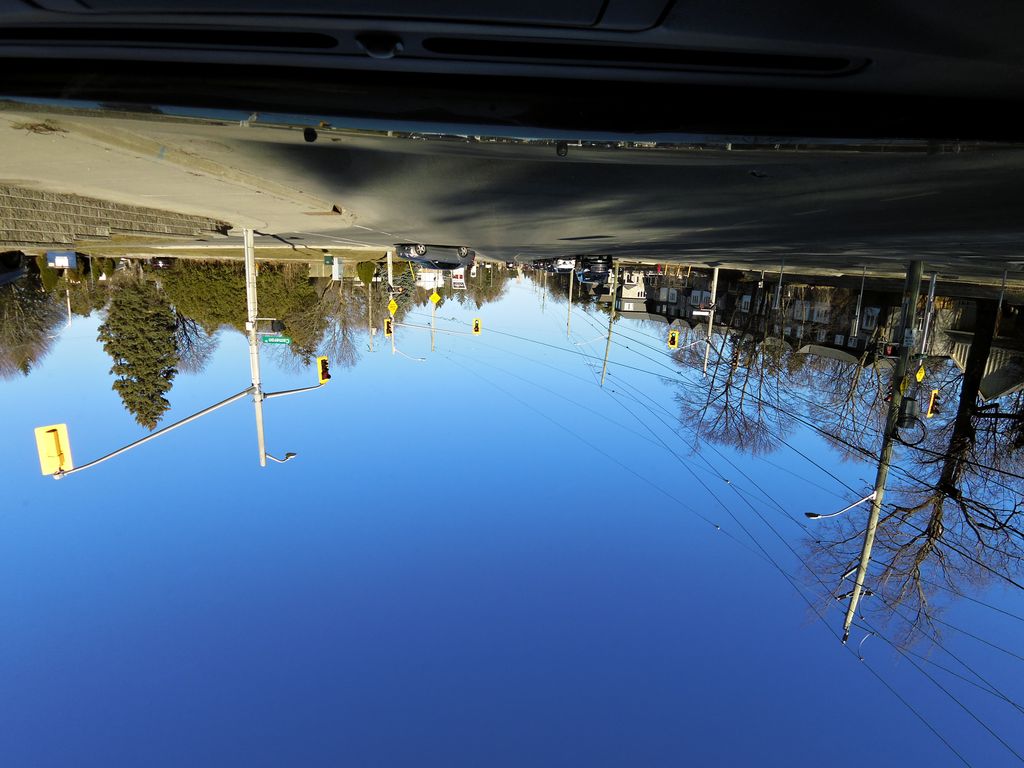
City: hamilton